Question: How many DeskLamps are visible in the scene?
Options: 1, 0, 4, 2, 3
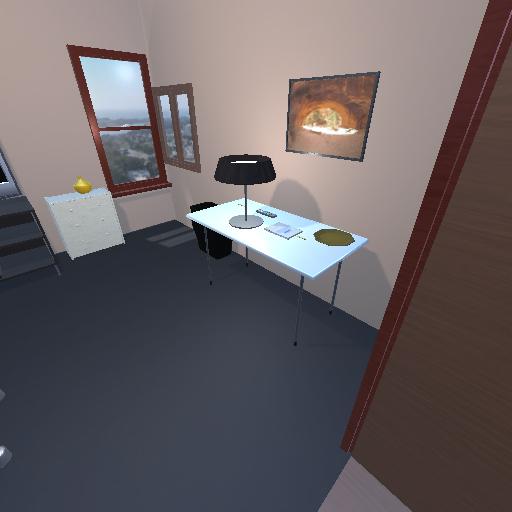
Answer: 1